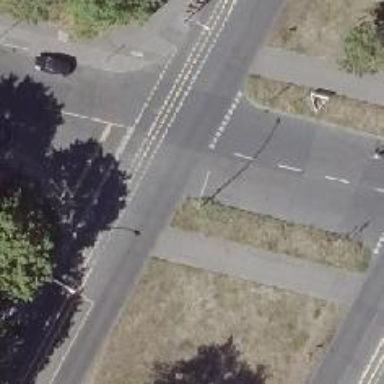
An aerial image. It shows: Secondary road with asphalt surface. It is dual carriageway with kerb separating the cycleway on the right.